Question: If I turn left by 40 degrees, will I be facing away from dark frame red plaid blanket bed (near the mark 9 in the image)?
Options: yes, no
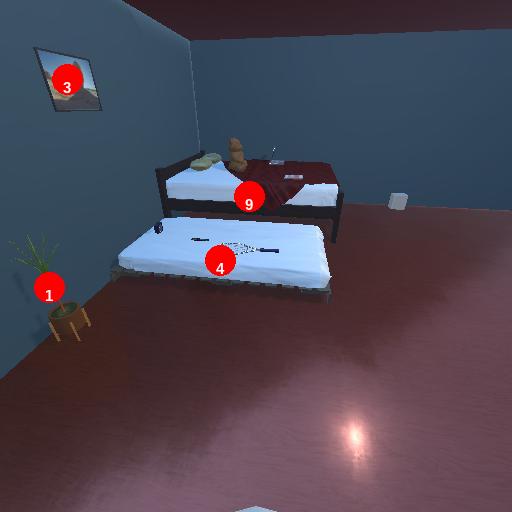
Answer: yes